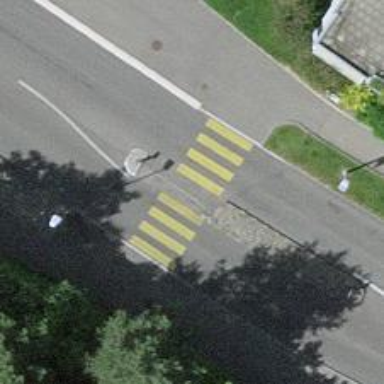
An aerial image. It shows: Marked road crossing with pedestrian island.